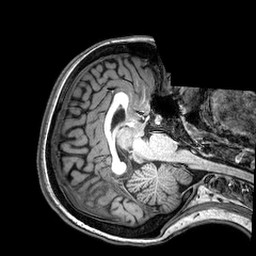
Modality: T1w
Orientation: axial
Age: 22
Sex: female
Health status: healthy
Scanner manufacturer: philips
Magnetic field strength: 3 T